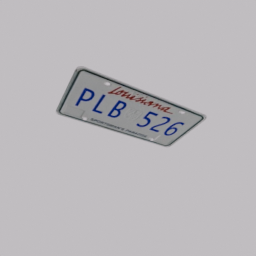
Label: mechanical